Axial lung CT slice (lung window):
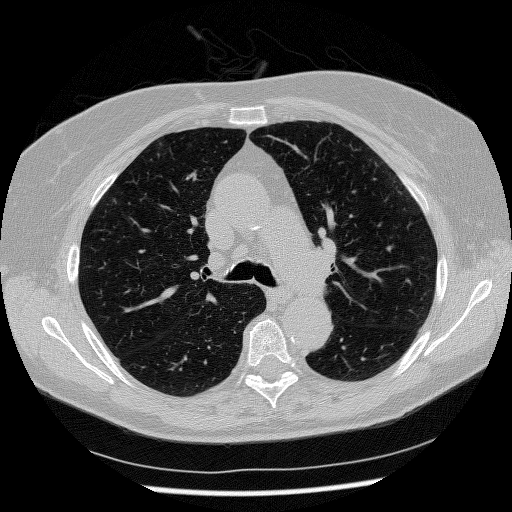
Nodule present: no